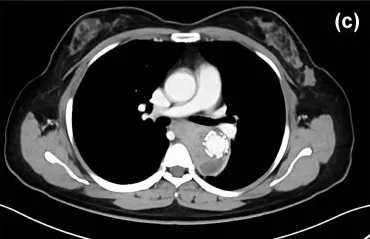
CTA. Showing enlargement of the false lumen three months after stent implantation, with nonhomogeneous enhancement and mediastinal extensions of the false lumen, which was interpreted by radiologists in our hospital and other medical centers during follow-up as an endoleak and periaortic hematoma.
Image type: radiology (ct)